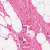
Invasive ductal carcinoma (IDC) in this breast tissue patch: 0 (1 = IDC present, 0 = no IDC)